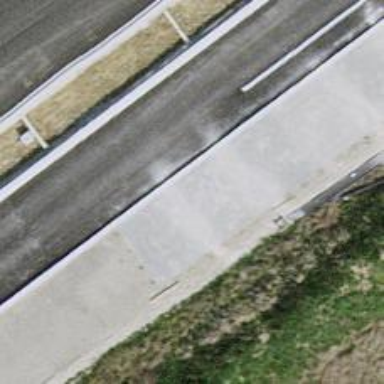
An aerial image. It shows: Platform for public transport. The platform is located by the road.